Question:
Many programs are using it, usually with long-click. Can I find it from Eclipse Android GUI editor?
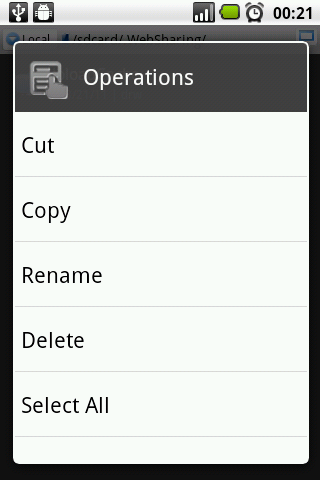
Answer: It's a context menu.
<URL>
"To show a context menu on long click, most clients will want to call registerForContextMenu(View) and override onCreateContextMenu(ContextMenu, View, ContextMenu.ContextMenuInfo)."